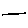
Label: line